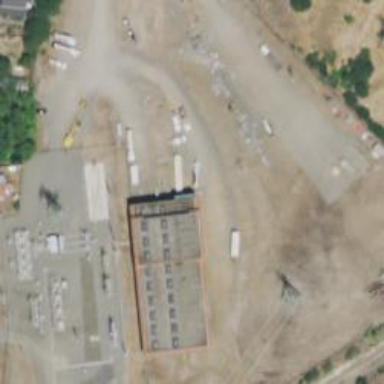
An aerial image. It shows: Substation for power.